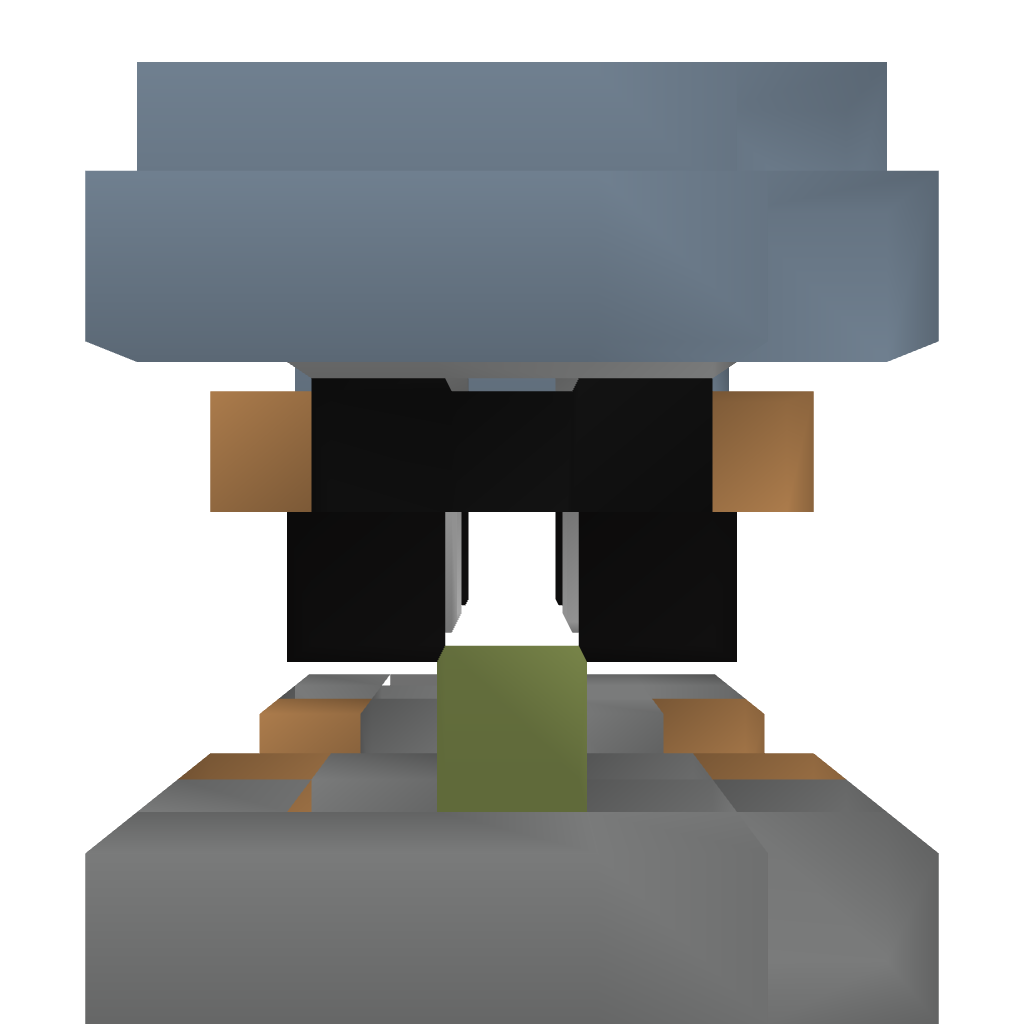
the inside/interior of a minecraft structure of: Horse Door